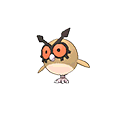
Pok\u00e9mon: hoothoot